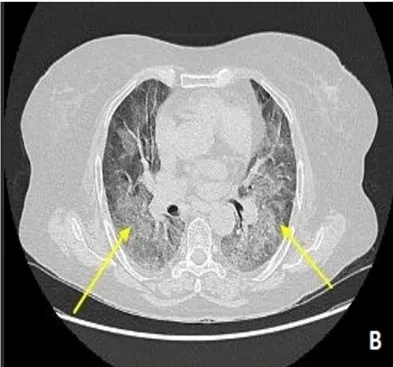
(B). High resolution CT-scan suggest massive fibrosis, diffuse symmetrical ground glass opacities (yellow arrows) involving both lung fields along with septal thickening. (For interpretation of the references to colour in this figure legend, the reader is referred to the Web version of this article.
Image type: radiology (ct)